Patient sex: M
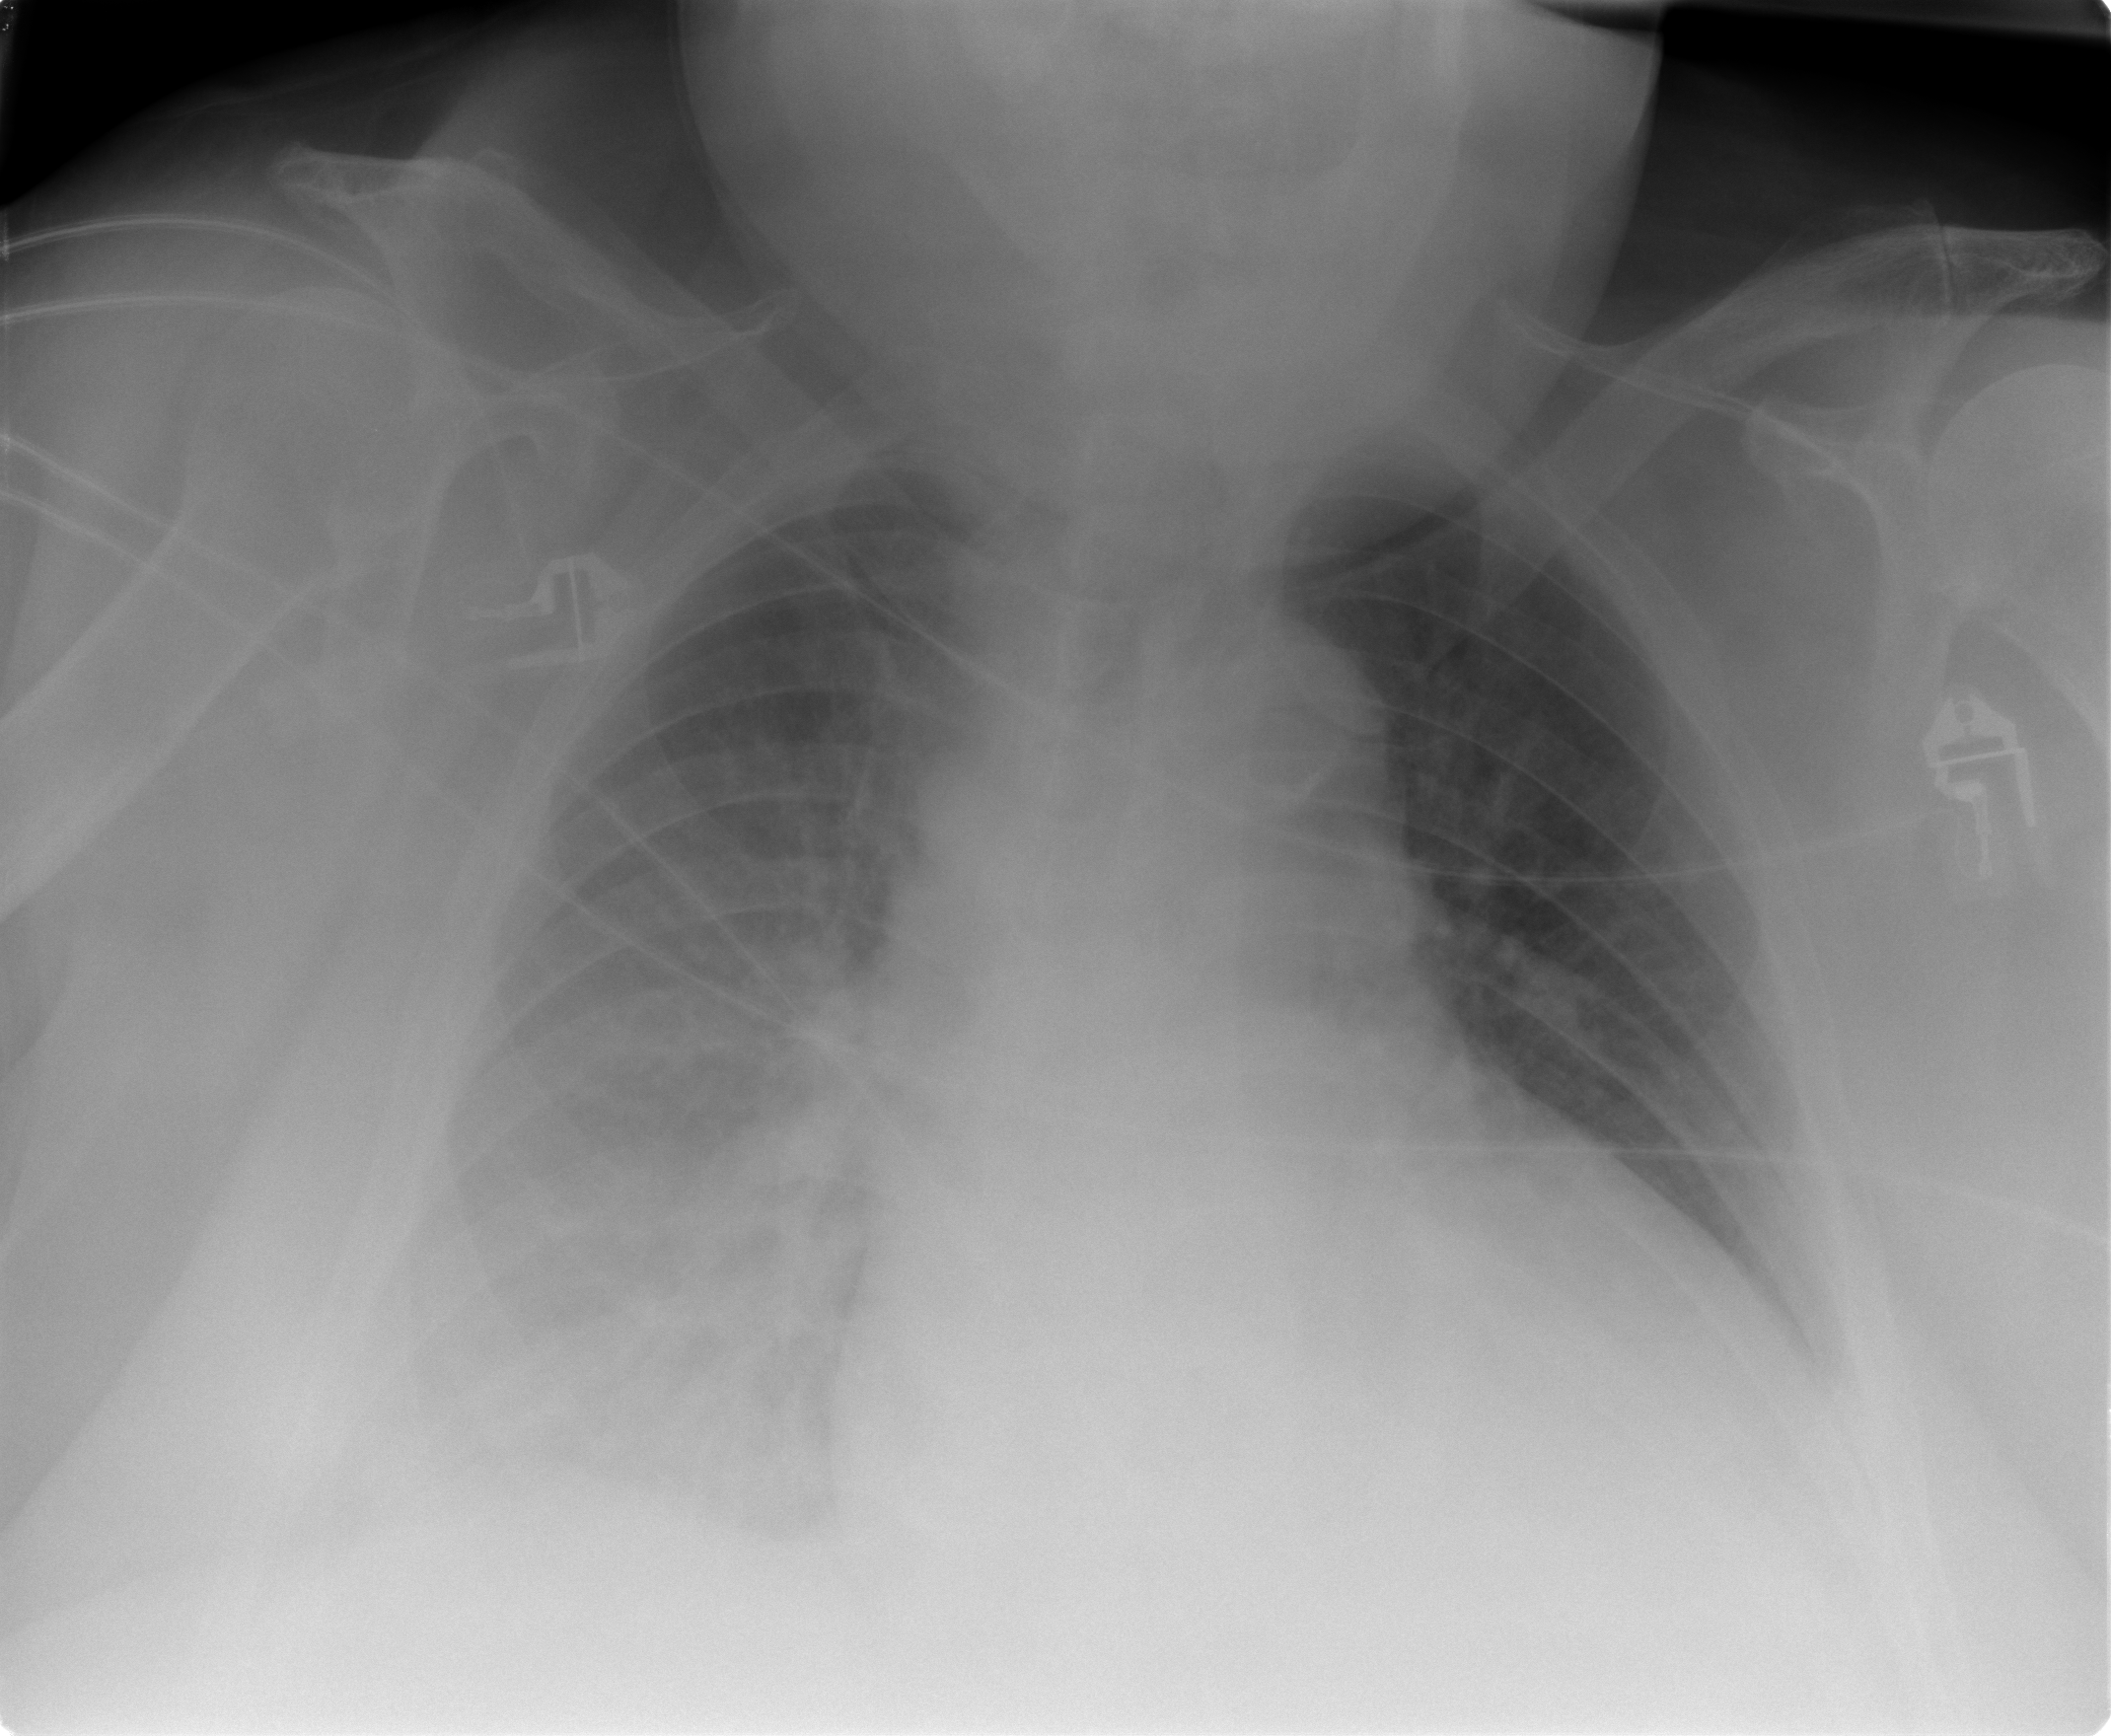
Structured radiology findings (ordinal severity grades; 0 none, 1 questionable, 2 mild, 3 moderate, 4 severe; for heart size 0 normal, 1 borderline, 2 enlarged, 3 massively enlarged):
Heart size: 2
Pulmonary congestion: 3
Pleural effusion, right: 3
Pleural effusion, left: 2
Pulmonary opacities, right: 2
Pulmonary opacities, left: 0
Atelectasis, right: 2
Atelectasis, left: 2